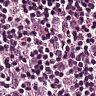
Metastatic tissue present: yes